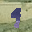
Label: 9